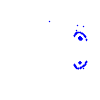
Particle: pion